Interaction volume radius: 5 \u00c5
Interaction volume height: 15 \u00c5
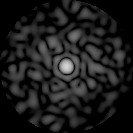
Disorder parameter: 0.8826